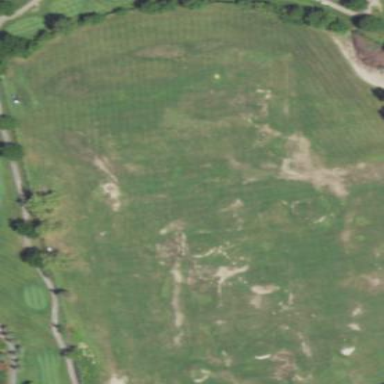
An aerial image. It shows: Well-maintained grassy area designated as golf fairway for the sport of golf. The grass is neatly mown.